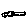
Label: circle